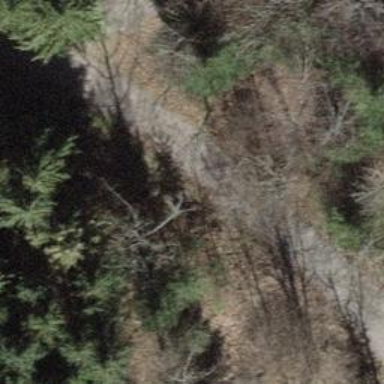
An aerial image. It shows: Compacted track with grade2 level.